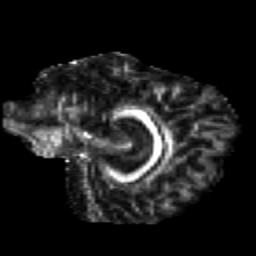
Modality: FA
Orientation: sagittal
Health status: healthy
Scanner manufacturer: siemens
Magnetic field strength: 3 T
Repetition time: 12 s
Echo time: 0.092 s